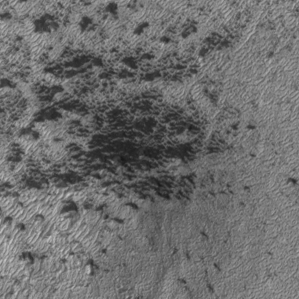
Label: frost